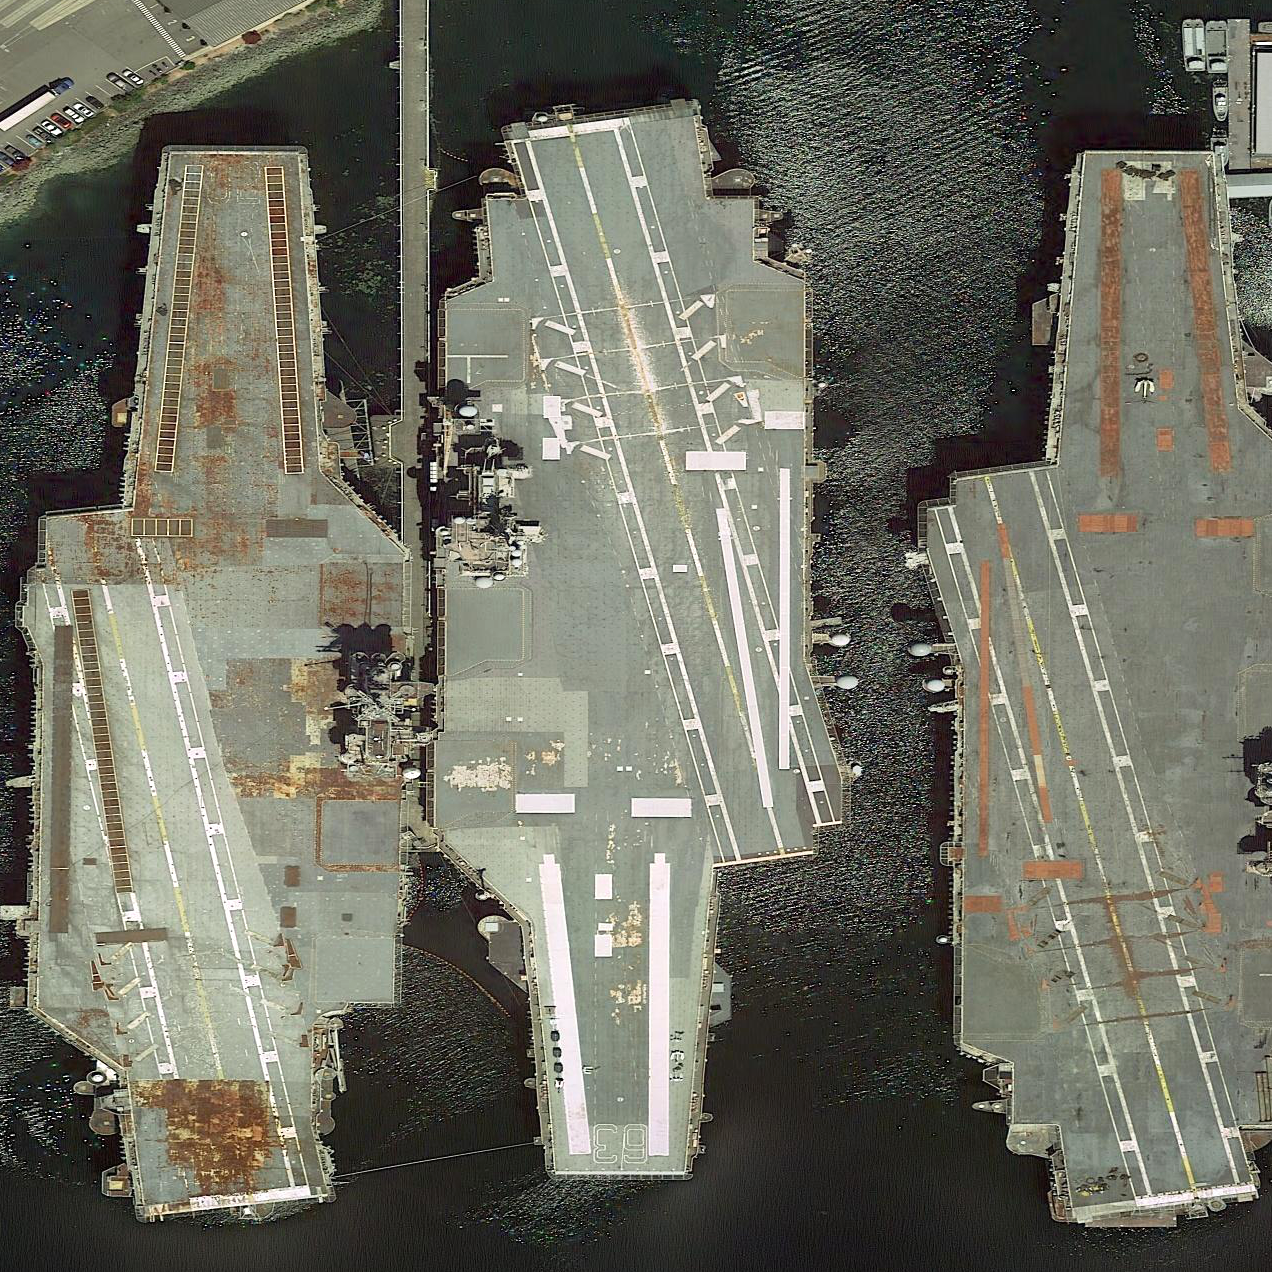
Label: aircraft_carrier